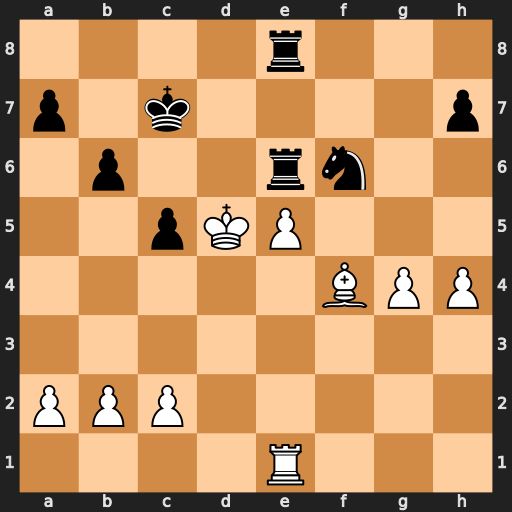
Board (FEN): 4r3/p1k4p/1p2rn2/2pKP3/5BPP/8/PPP5/4R3
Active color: w
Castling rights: -
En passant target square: -
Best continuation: exf6+ Kd7 Rxe6 Rxe6 Be5